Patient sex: M
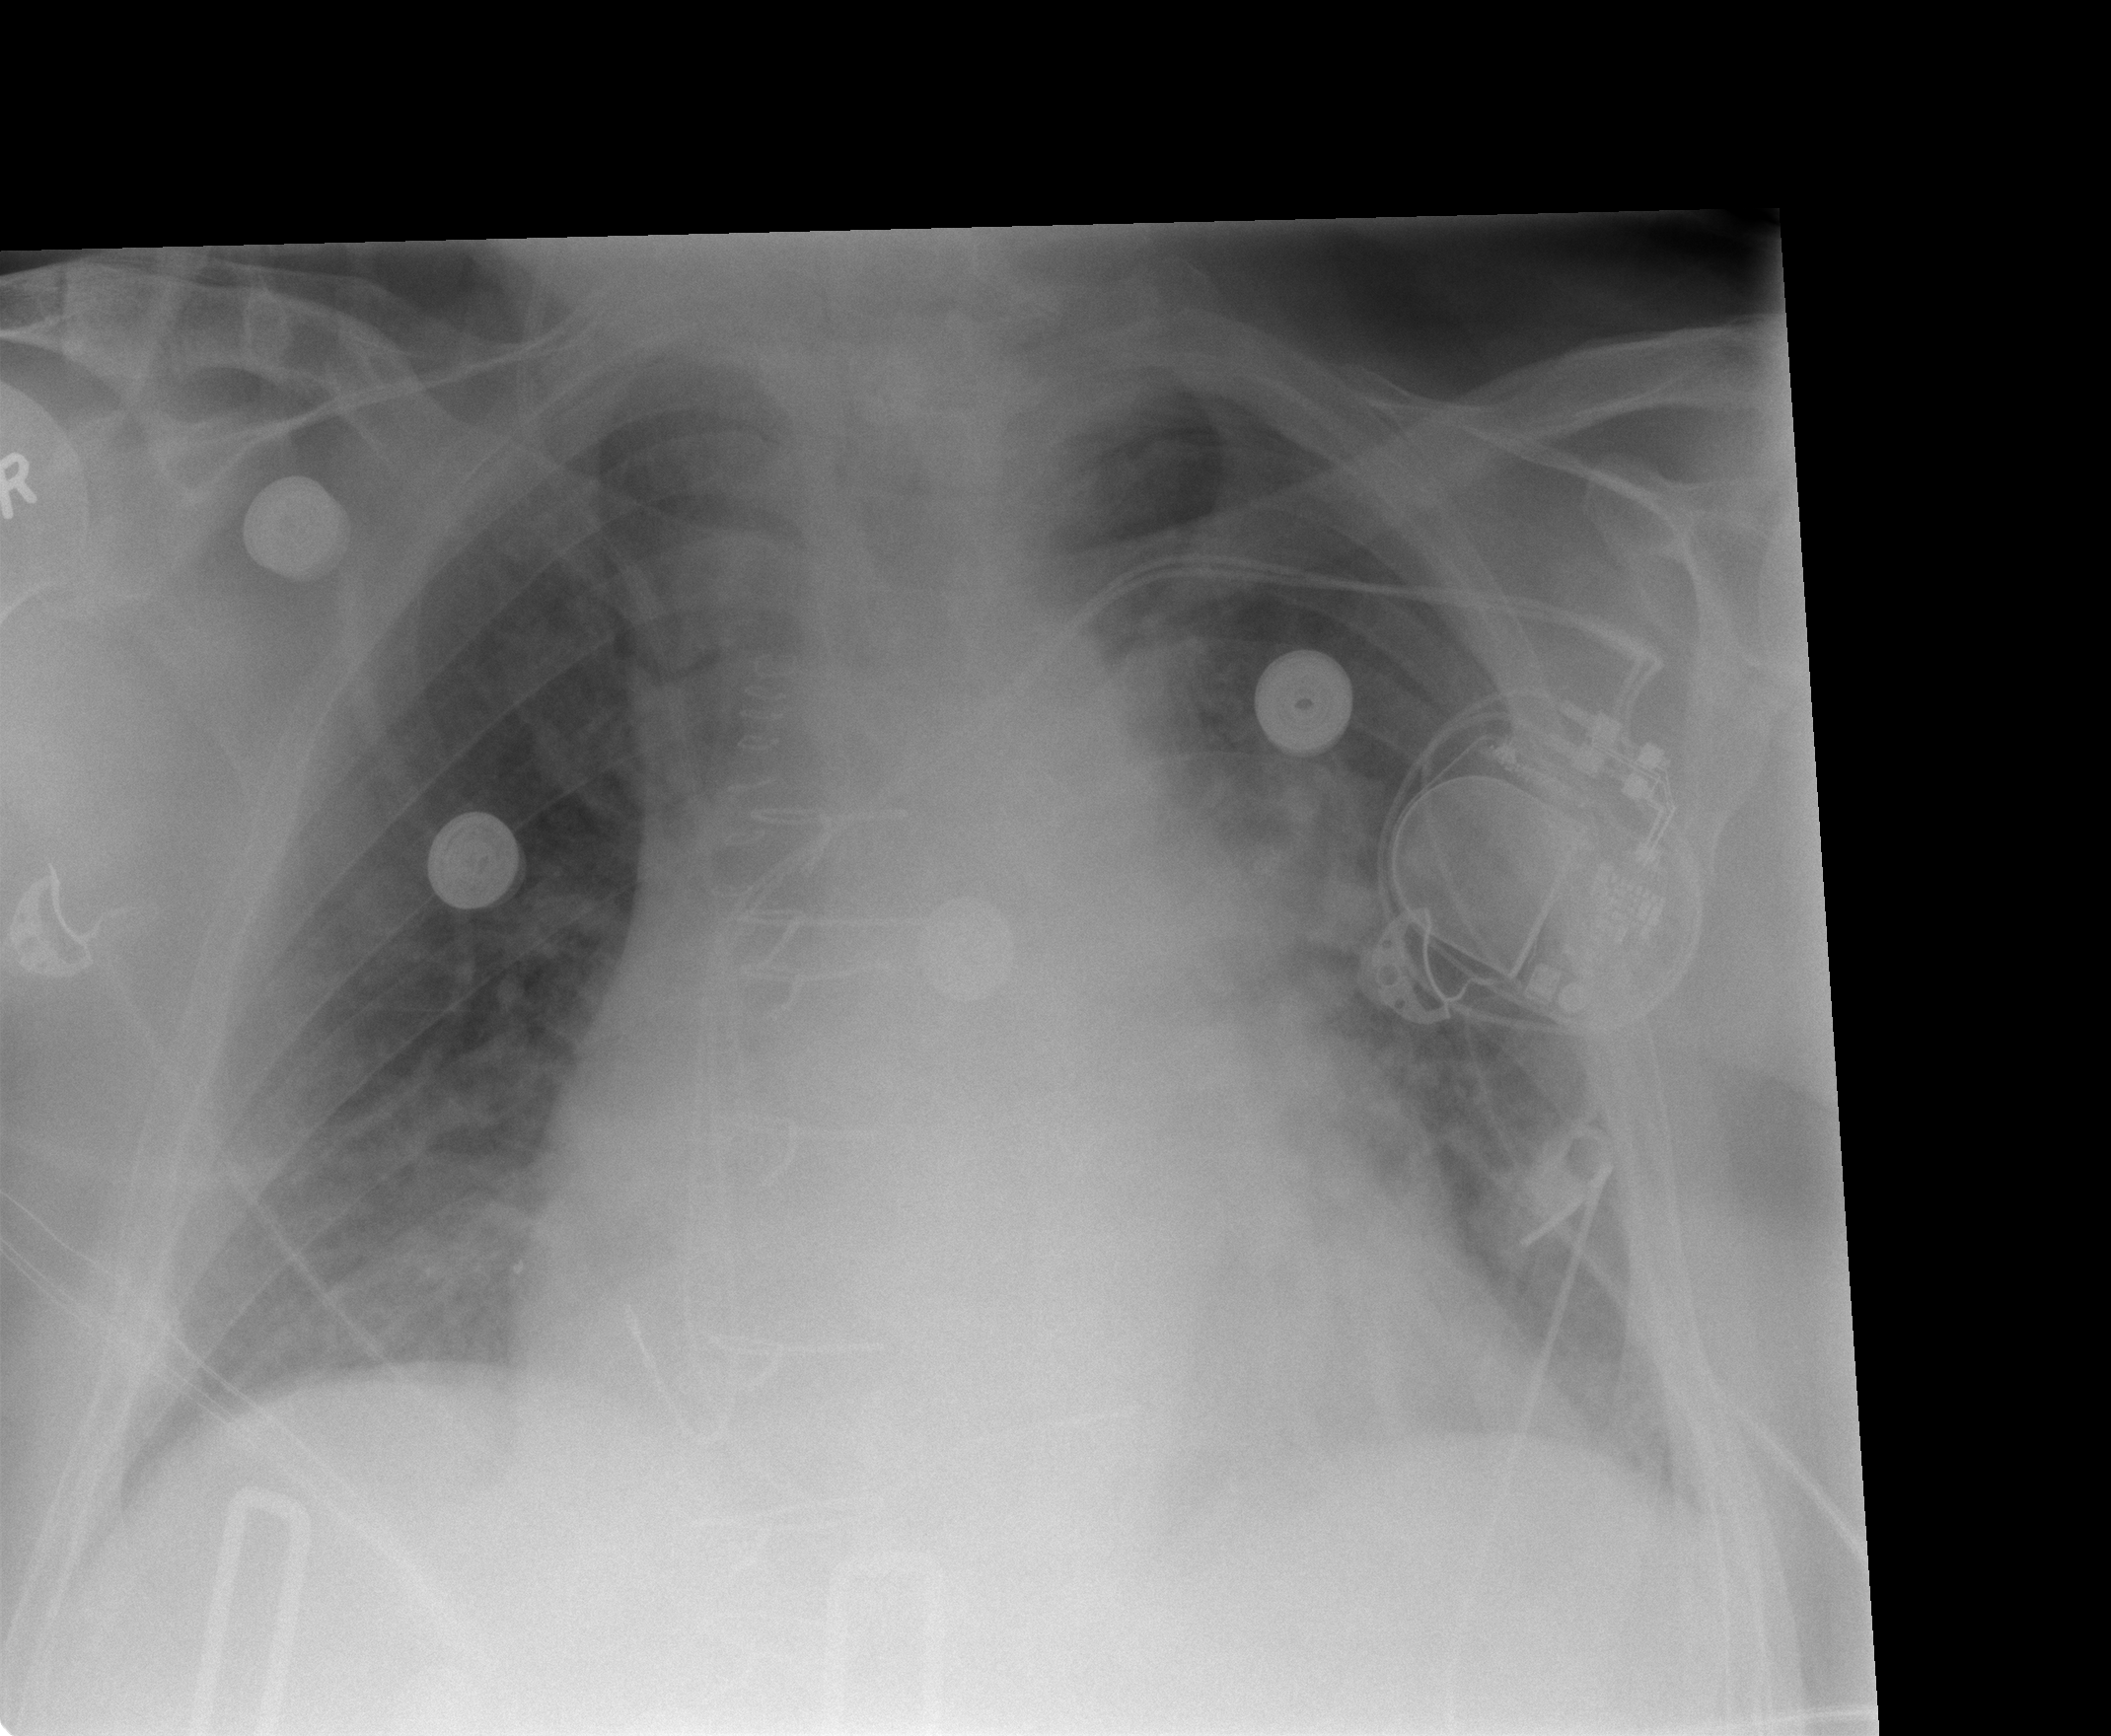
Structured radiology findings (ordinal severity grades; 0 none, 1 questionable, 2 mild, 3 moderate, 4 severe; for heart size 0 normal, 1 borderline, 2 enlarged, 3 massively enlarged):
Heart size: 2
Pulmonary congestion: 2
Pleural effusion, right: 1
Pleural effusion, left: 1
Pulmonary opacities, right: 0
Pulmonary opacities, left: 0
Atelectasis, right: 2
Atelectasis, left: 2